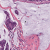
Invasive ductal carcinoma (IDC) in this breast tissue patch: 1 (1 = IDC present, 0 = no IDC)